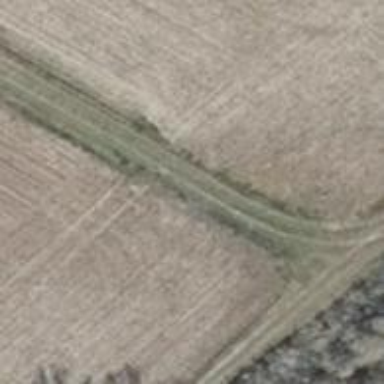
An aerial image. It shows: Track with grade2 tracktype.